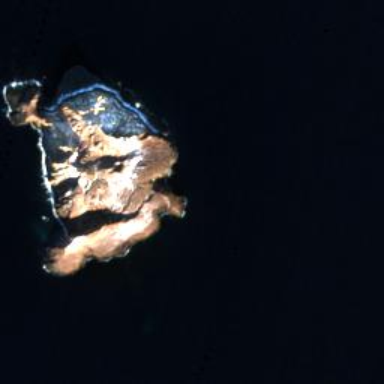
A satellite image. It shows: Island with natural coastline.